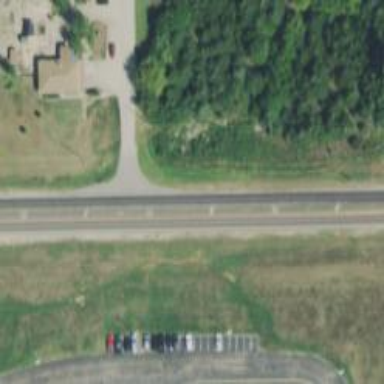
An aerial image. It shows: Secondary road with asphalt surface.